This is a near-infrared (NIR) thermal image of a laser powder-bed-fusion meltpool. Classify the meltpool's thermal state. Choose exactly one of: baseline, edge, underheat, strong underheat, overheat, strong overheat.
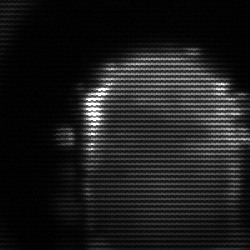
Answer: baseline